Question: '''
cv = RepeatedStratifiedKFold(n_splits=5, n_repeats=10, random_state=100)
perm = PermutationImportance(clf.named_steps['classifier'], scoring='roc_auc', cv=cv)
perm.fit(X=x_train_valid_proc, y=y_train_valid)
'''
I am running permutation importance from eli5.sklearn. I keep getting this error :
'''
Traceback (most recent call last):
cv = check_cv(self.cv, y, is_classifier(self.estimator))
TypeError: check_cv() takes from 0 to 2 positional arguments but 3 were given
'''
I am unsure how to go about this as I am only passing 2 arguments into perm.fit()
Any advice would be appreciated.
Thank You

<URL>
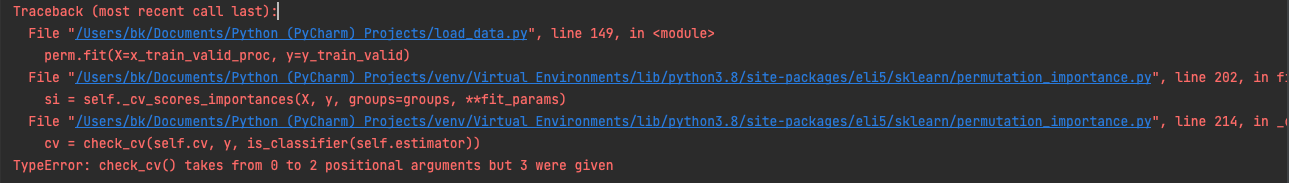
Answer: This is a known error, fixed in the master branch of the spinoff repo, but not yet in a PyPI release. You can fix it by installing directly from github.
<URL>
<URL>
<URL>